七年级 · 计数
某市股票在七个月之内增长率的变化状况如图所示, 则下列结论正确的是 ( )

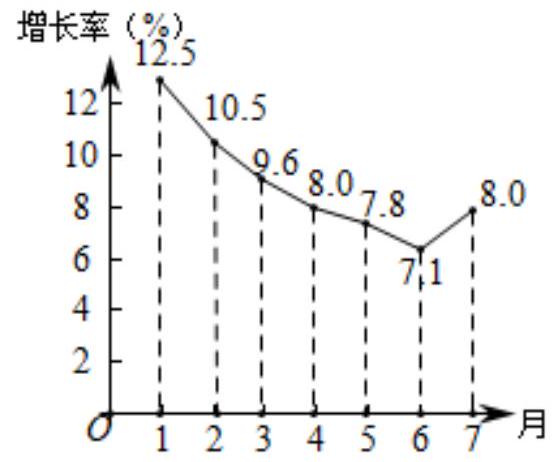
A. 2 月股票票值比 1 月股票值降低 $10.5 \%$

B. 这七个月中 1 月份的股票涨到最高

C. 这七个月中，每月的股票不断上涨

D. 这七个月中, 股票有涨有跌

答案: C
解析:  2 月股票票值比 1 月股票值增长了 $10.5 \%$, 在这七个月中, 股票的增长率始终是正数, 则每月的股票不断上涨，所以 $A 、 B 、 D$ 都错误，只有 $C$ 正确.

故选: $C$.